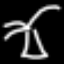
Label: palm tree